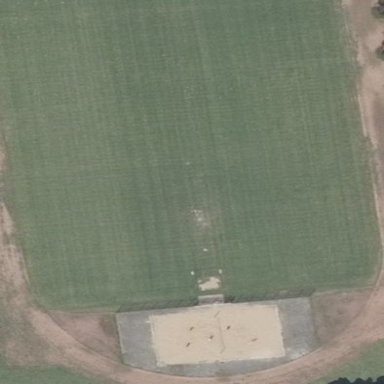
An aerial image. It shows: Grass pitch designated for soccer.